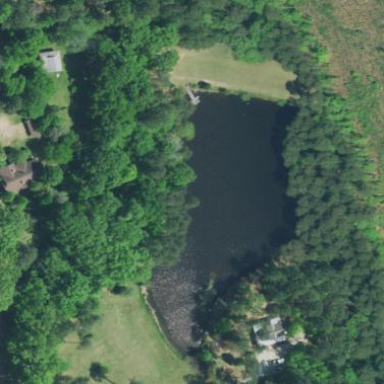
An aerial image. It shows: Peaceful pond surrounded by nature.